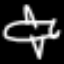
Label: airplane